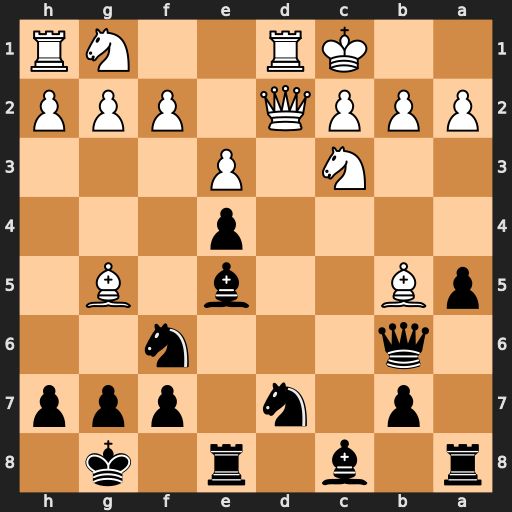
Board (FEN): r1b1r1k1/1p1n1ppp/1q3n2/pB2b1B1/4p3/2N1P3/PPPQ1PPP/2KR2NR
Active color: b
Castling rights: -
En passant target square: -
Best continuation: Bxc3 Qxc3 Qxb5